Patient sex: M
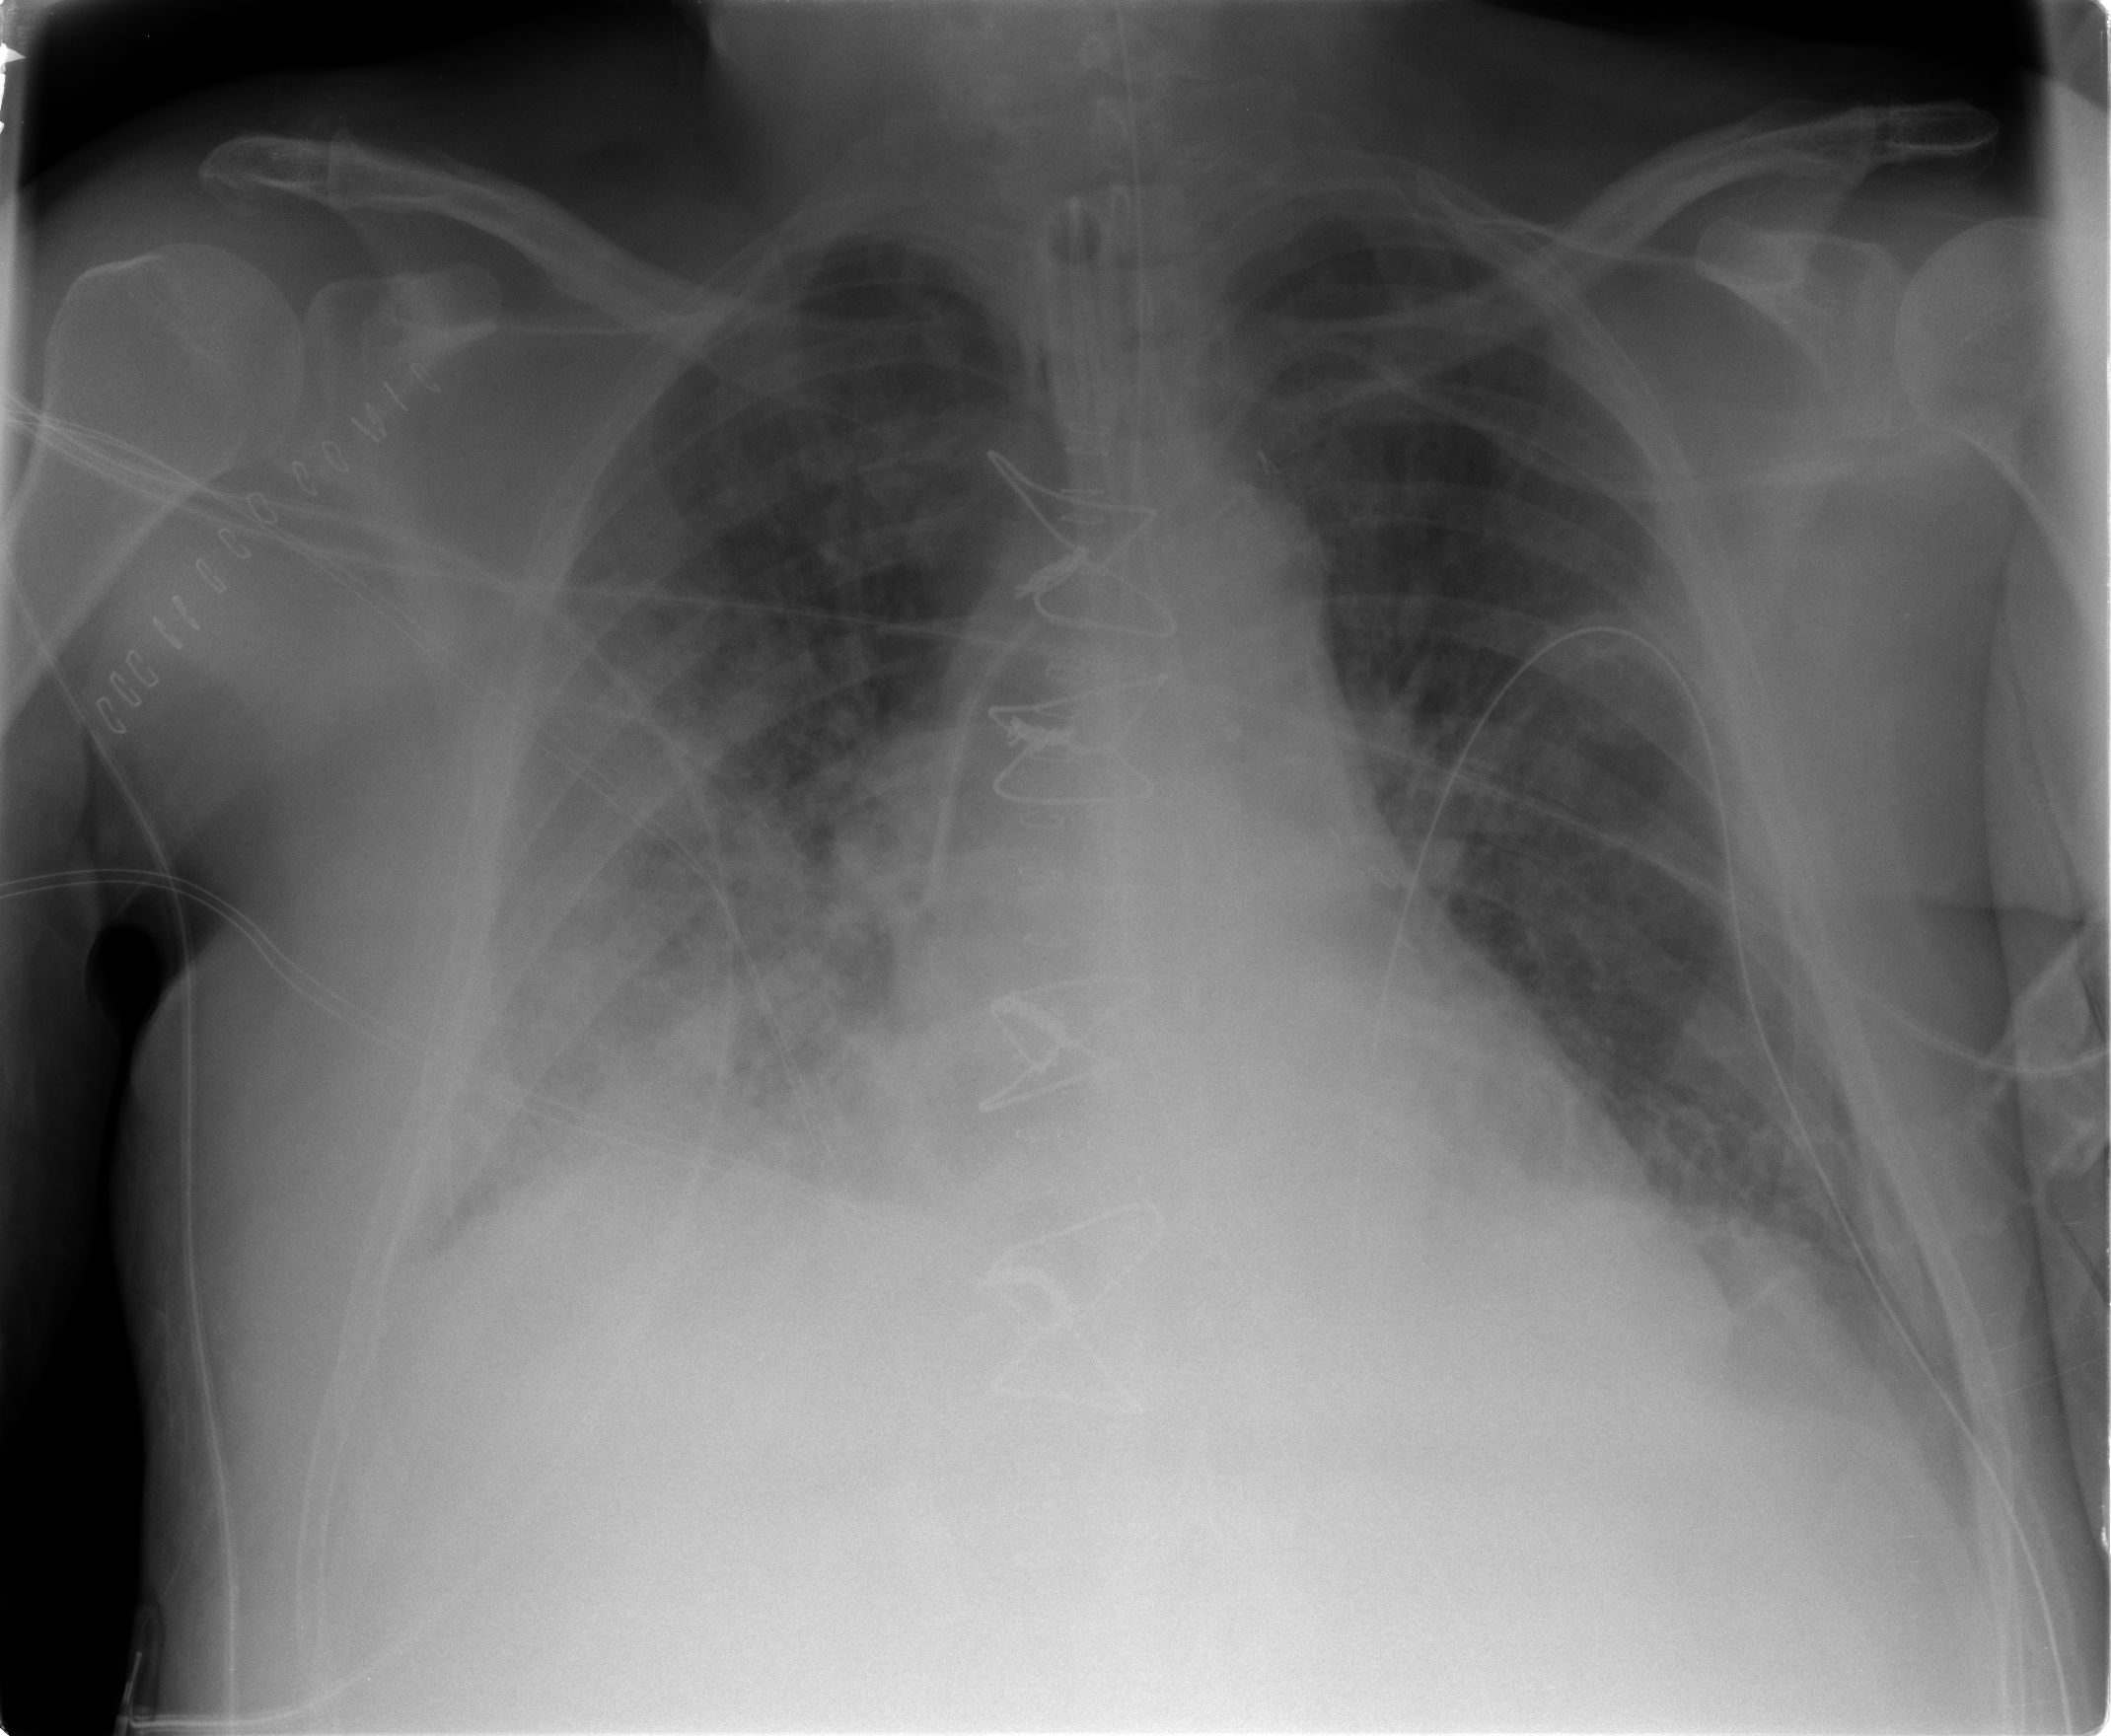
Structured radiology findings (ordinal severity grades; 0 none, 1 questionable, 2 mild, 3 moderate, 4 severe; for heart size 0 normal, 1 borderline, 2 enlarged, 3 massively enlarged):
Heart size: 2
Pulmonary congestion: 2
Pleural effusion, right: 2
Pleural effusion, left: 2
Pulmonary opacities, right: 3
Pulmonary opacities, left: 3
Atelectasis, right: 3
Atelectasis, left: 2